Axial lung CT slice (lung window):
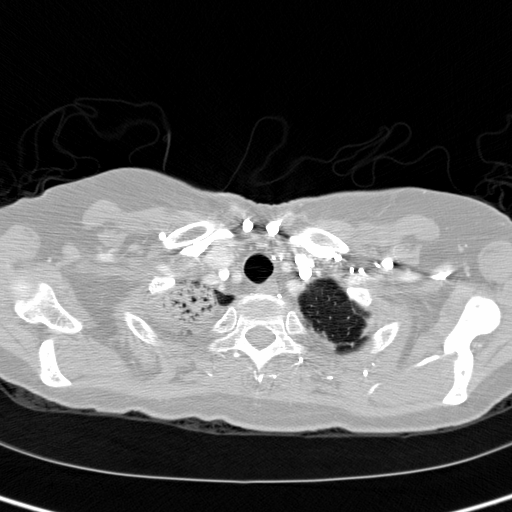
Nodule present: no